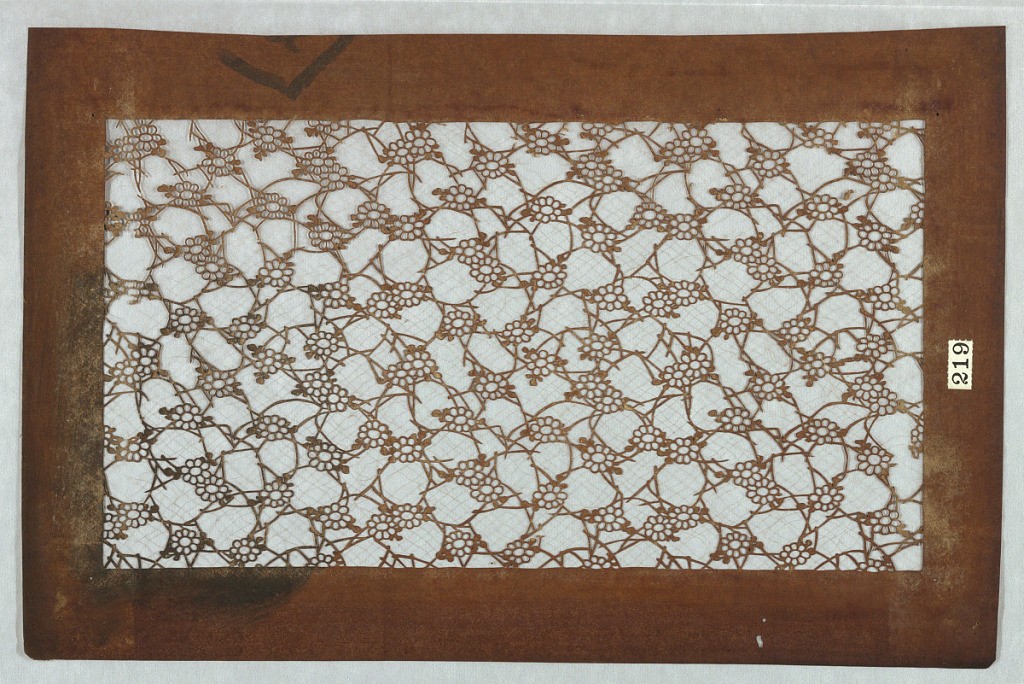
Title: Blossoms
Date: mid 18th - early 19th century
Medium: Mulberry paper (kozo washi) treated with fermented persimmon tannin (kakishibu), and silk threads (itoire)
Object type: Katagami
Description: Silhouettes of blossoms and leaves connect with overlapping stems. Silk threads have been added to support the stencil structure.